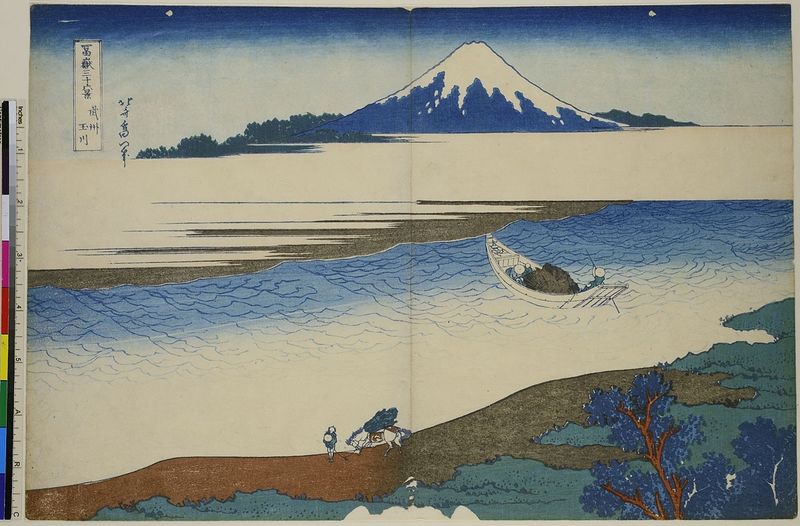
Titel: Der Tama-Fluss in der Provinz Musashi, Blatt 8 aus der Serie: 36 Ansichten des Fuji
Künstler: Katsushika Hokusai
Standort: Hamburg
Institution: Museum für Kunst und Gewerbe Hamburg
Schlagwörter: baum, blau, himmel, mann, wasser, fluss, männer, weiss, zeichen, schnee, natur, boot, pferd, holzschnitt, japan, schiff, schrift, wellen, berge, gebirge, nebel, lastkahn, kutter, tau, inschrift, schriftzeichen, stadtansicht, vulkan, druckgraphik, druckgrafik, zeit, farbholzschnitt, flussufer, landschaften, landschaftsdarstellung, edo, fuji, fujijama, reproduktionen, volcano, hokusai, druckerzeugnisse, gewässer, zügel, ukiyo, volcan, tama